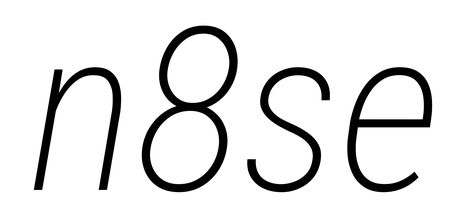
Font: Roboto-Italic_Condensed_ExtraLight_Italic